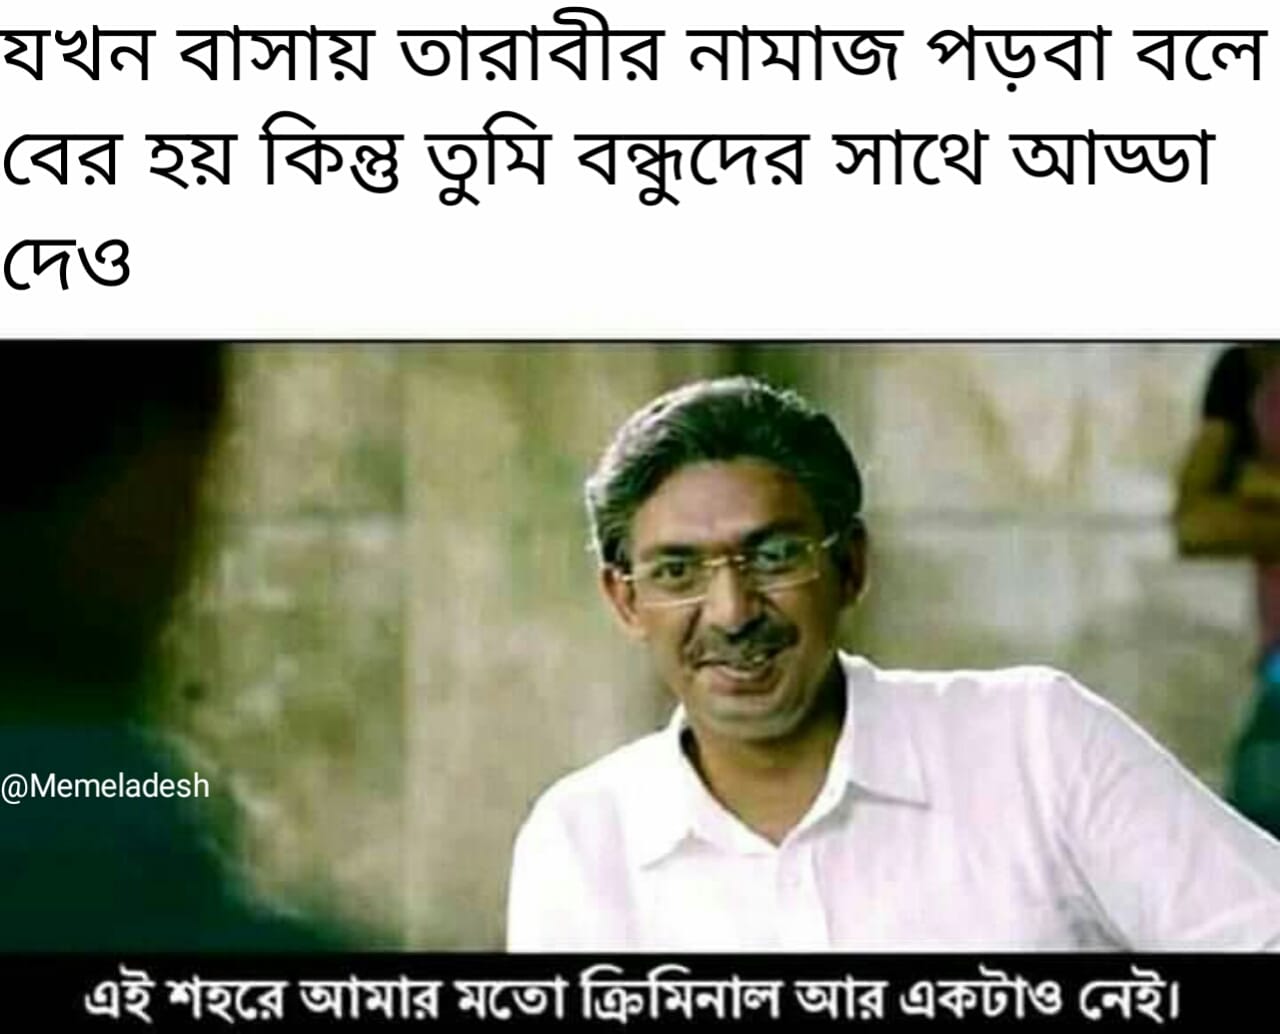
Caption: যখন বাসায় তারাবীর নামাজ পড়বা বলে বের হয় কিন্তু তুমি বন্ধুদের সাথে আড্ডা দেও      এই শহরে আমার মতো ক্রিমিনাল আর একটাও নেই ।
Label: non-hate